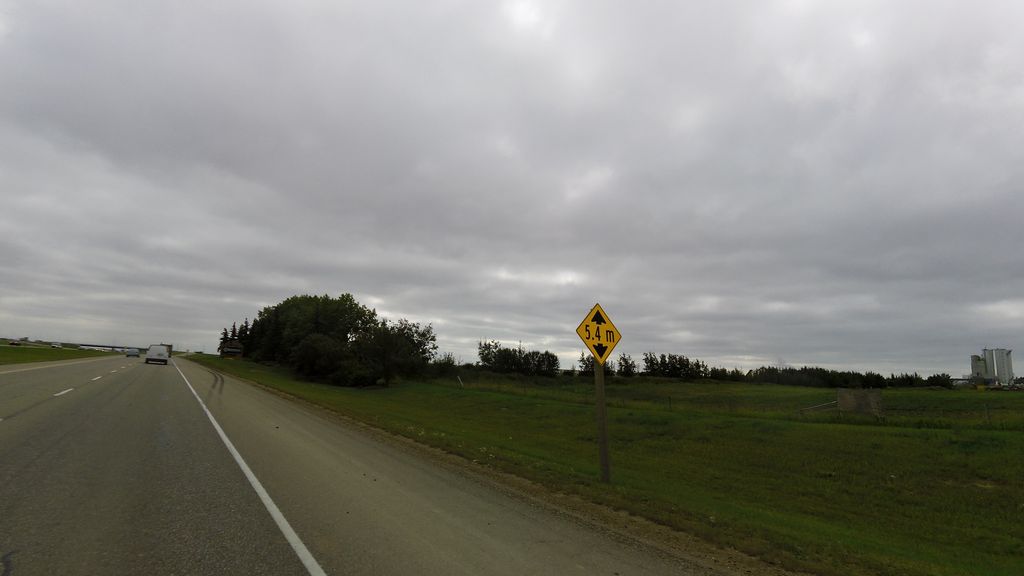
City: edmonton